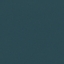
Land use / land cover: SeaLake